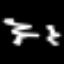
Label: squiggle